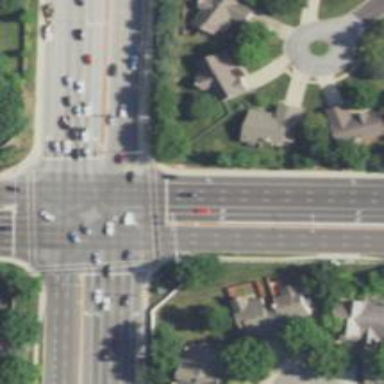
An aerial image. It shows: Dash road marking.